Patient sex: F
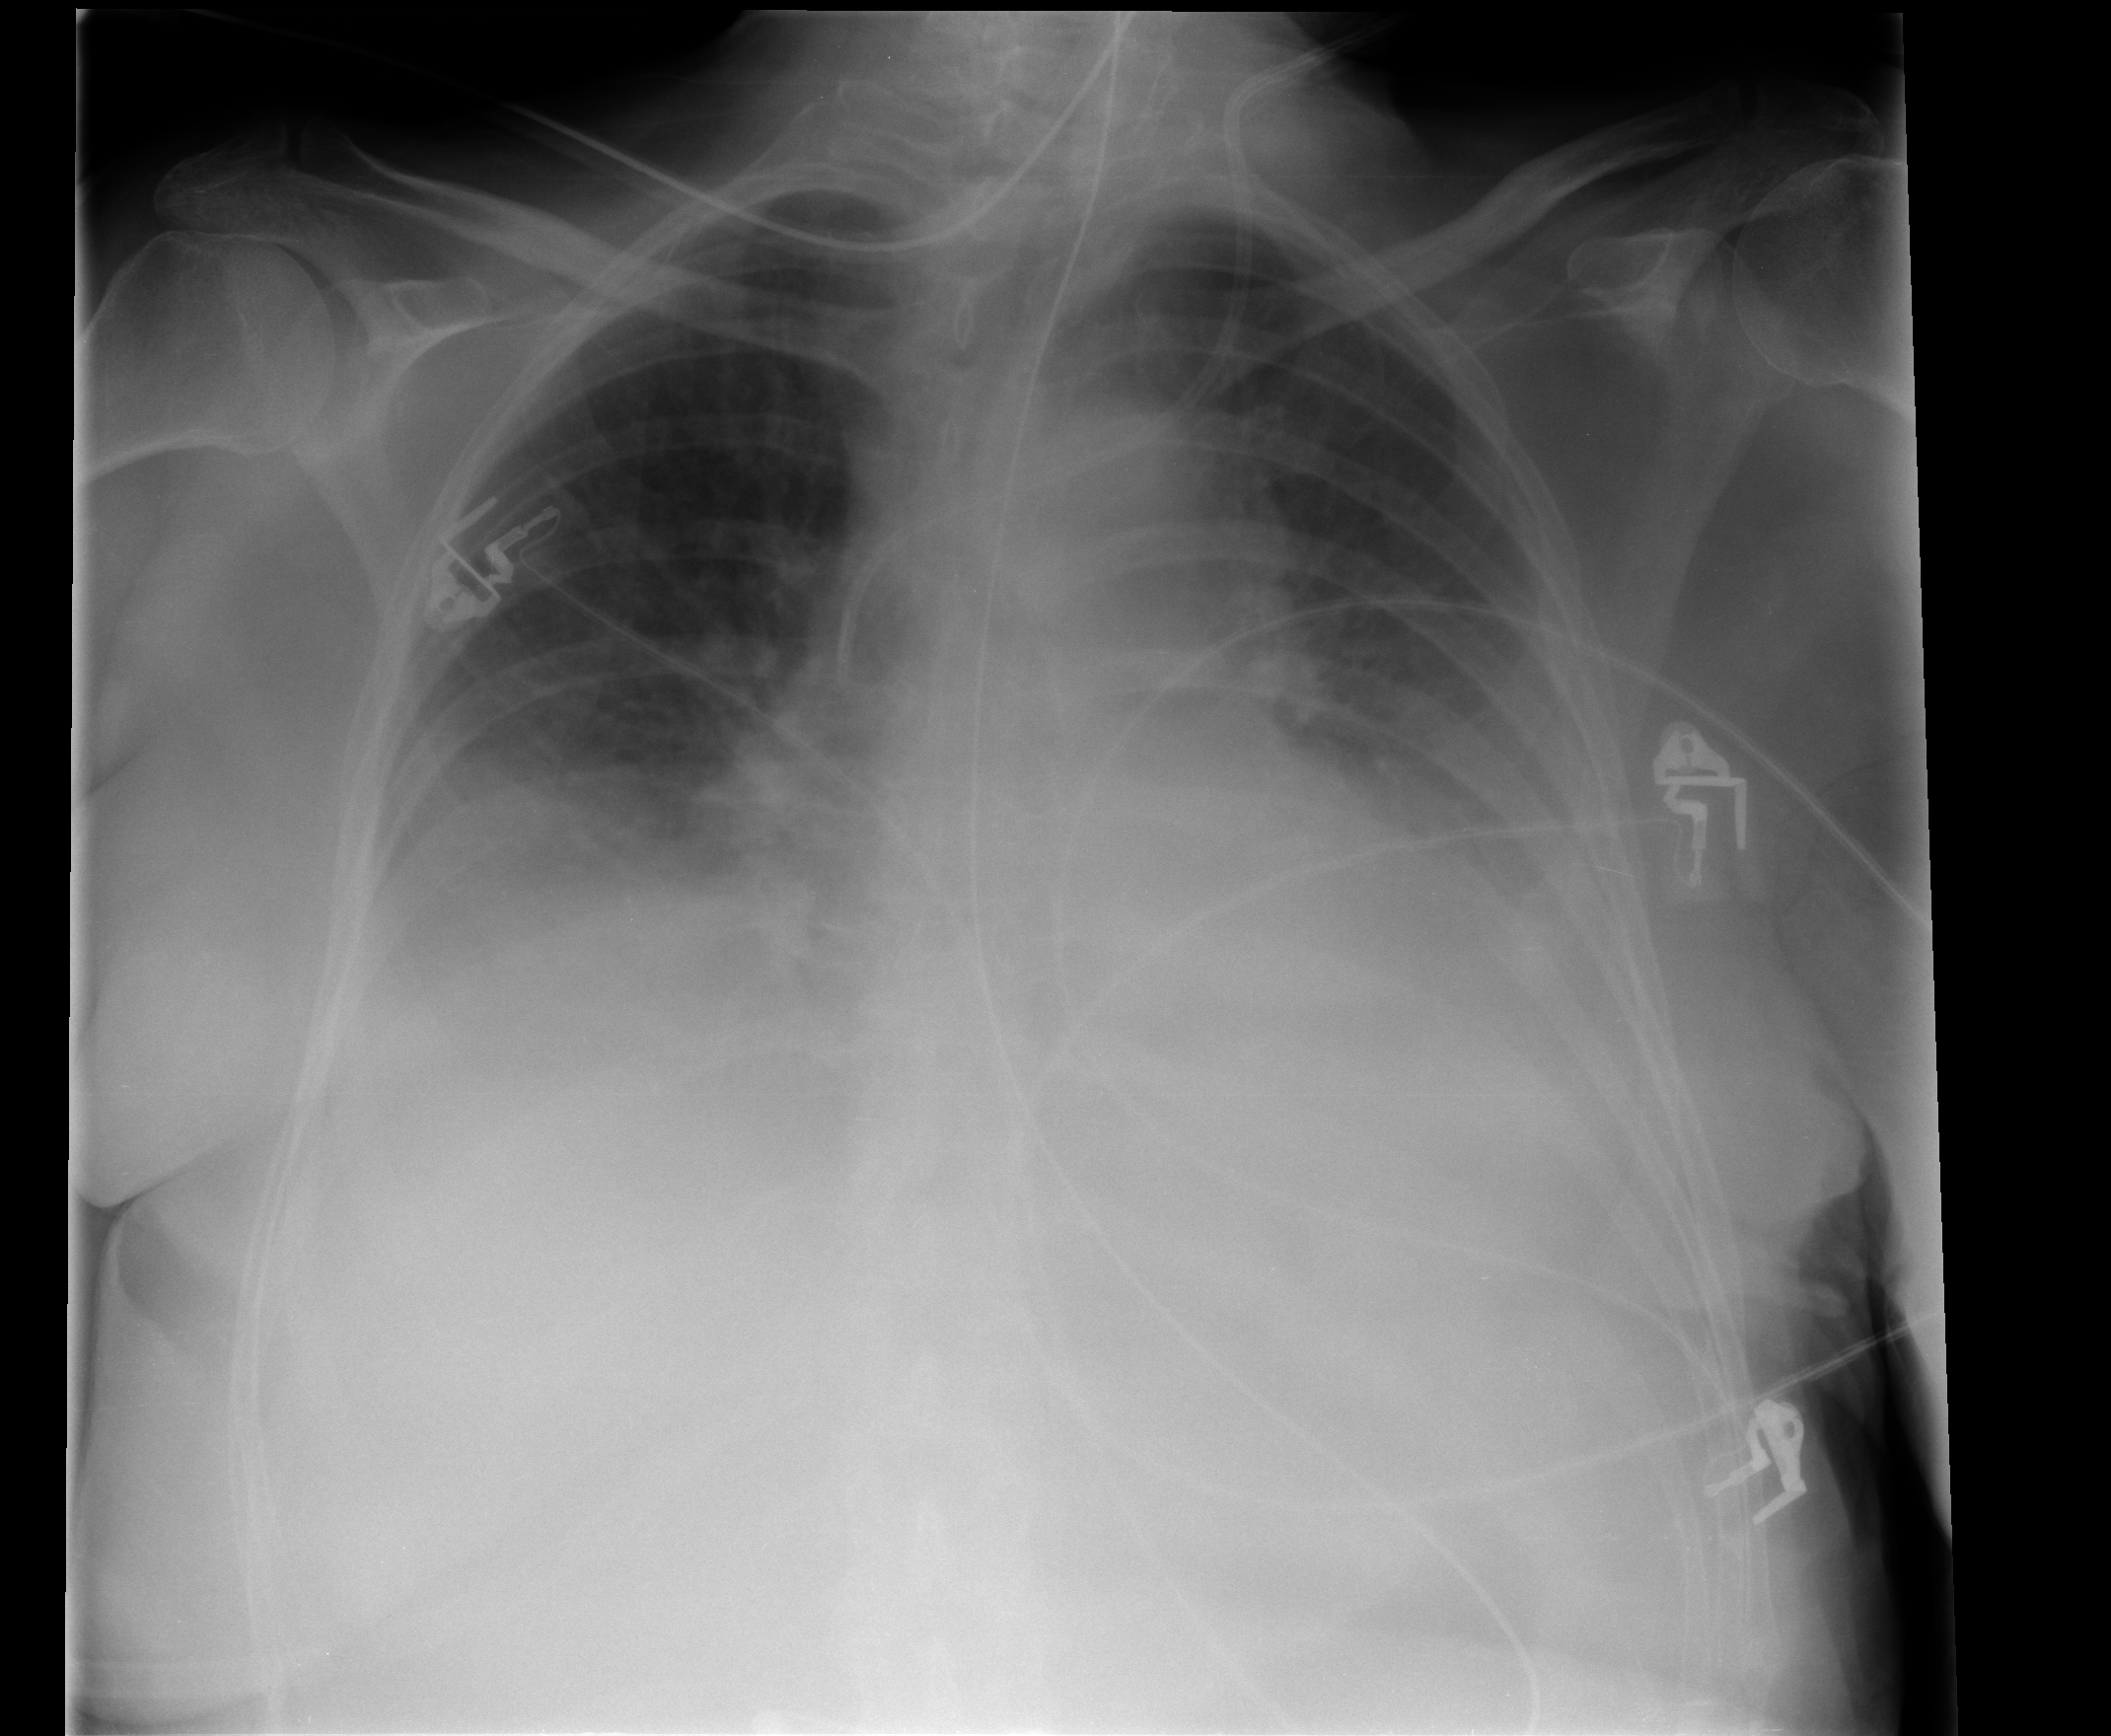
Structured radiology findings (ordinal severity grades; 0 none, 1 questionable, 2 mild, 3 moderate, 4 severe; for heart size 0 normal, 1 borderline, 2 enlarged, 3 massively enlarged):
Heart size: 0
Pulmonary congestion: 0
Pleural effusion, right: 2
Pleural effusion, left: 3
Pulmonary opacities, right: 0
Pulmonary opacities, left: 0
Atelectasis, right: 2
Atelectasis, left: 2